Field crop: tomato
Growth stage: 1
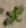
Species: solanum